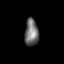
Tissue: lung
Cell type: T cells
Senescence score: 0.2301
Nuclear area (px): 366
Mean DAPI intensity: 112.06